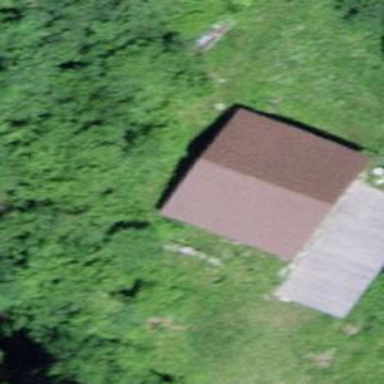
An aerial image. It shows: Cabin.